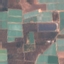
Land use / land cover class: PermanentCrop